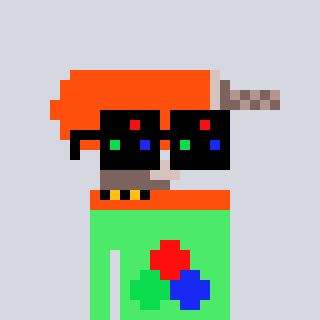
a pixel art character with square black sunglasses, a drill-shaped head and a teal-colored body on a cool background